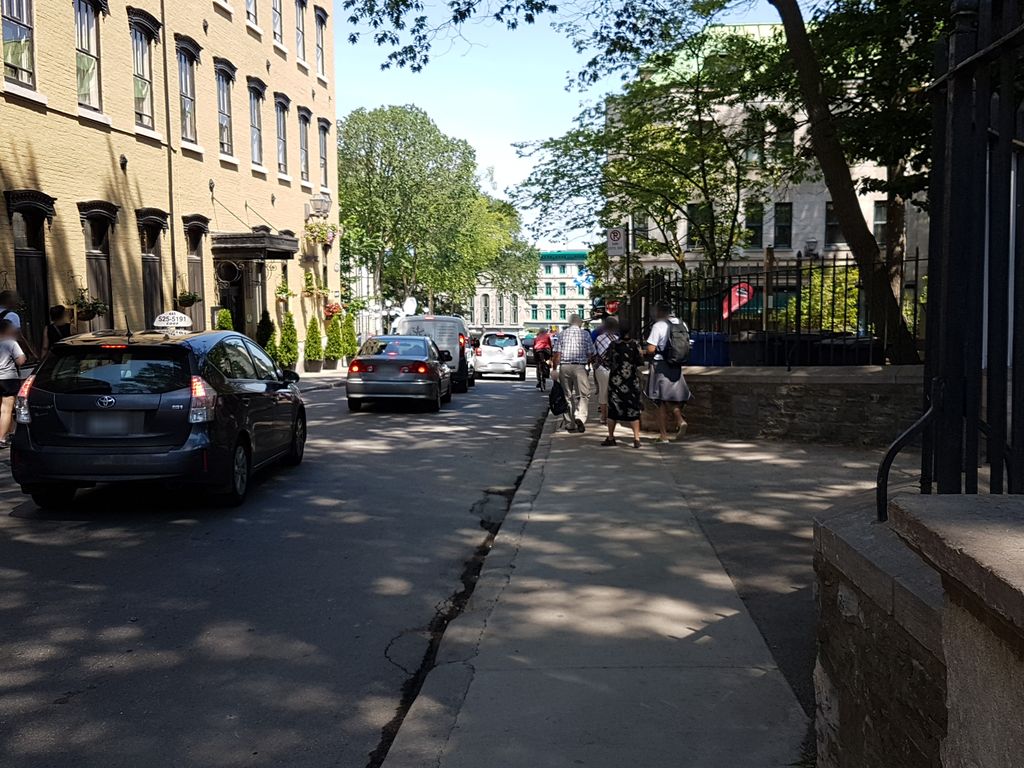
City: quebec_city